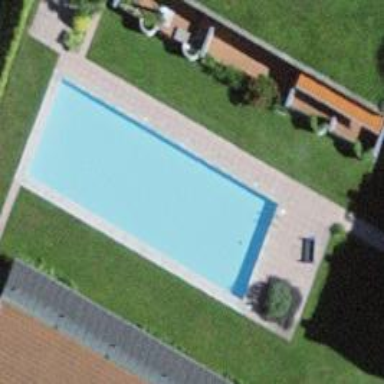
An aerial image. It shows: Swimming pool area designated for leisure and sports activities.